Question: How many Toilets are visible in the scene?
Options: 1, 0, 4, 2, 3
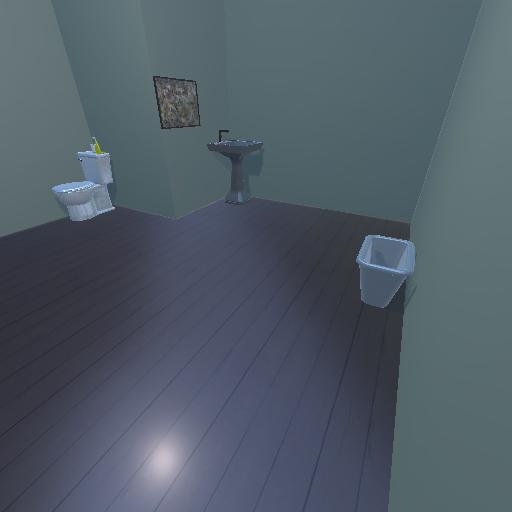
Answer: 1